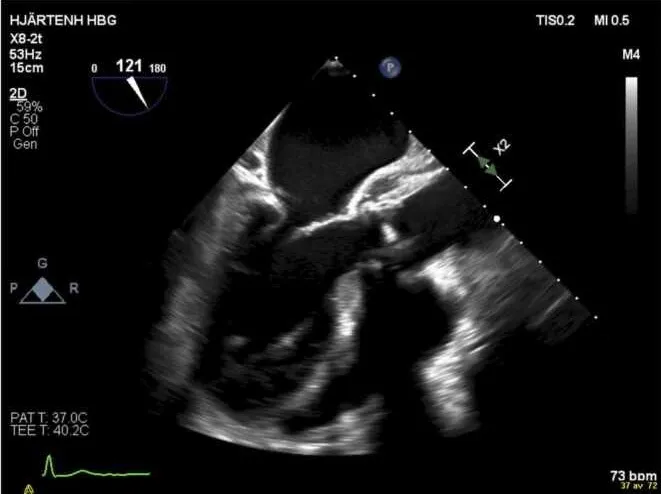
Transesophageal echocardiography of the patient on day 10 of hospitalization.
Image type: radiology (ultrasound)